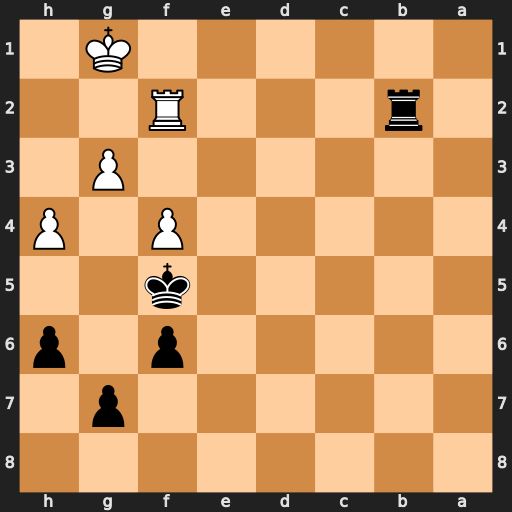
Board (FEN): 8/6p1/5p1p/5k2/5P1P/6P1/1r3R2/6K1
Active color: b
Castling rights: -
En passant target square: -
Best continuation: Rxf2 Kxf2 Kg4